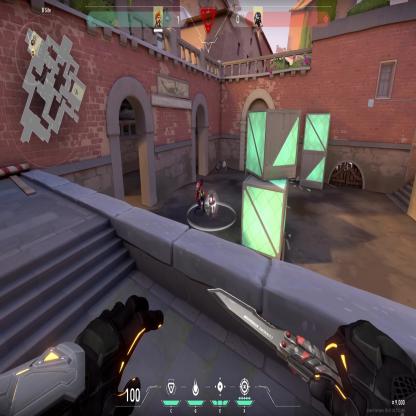
Label: planted spike ; enemy